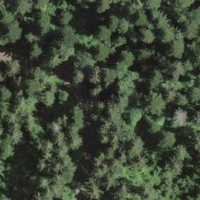
EUNIS habitat code: 43
Species observed at this site:
Petasites albus